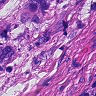
Metastatic tissue present: yes